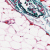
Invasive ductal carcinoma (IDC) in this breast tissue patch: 0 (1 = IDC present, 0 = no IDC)